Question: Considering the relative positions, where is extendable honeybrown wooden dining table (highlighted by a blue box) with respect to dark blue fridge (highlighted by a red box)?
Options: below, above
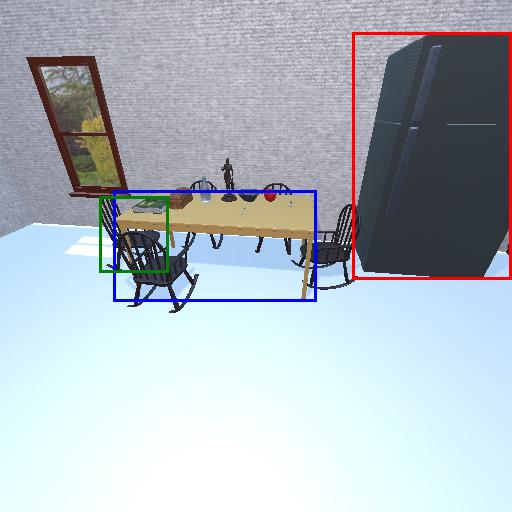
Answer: below